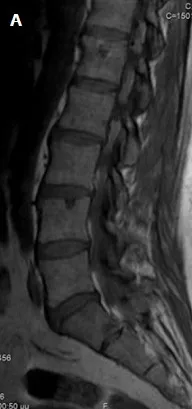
MRI of the lumbar spine, sagittal section, T1:. T2.
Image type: radiology (mri)